九年级 · 度量几何学
如图, 在 $\triangle A B C$ 中, $\angle A C B=90^{\circ}, D$ 点在边 $B C$ 上, $\frac{B D}{C D}=\frac{2}{5}, E$ 为 $A B$ 边上一点, 当 $E C=E D$ 时, $\frac{A E}{B E}$ 的值为 $($ )

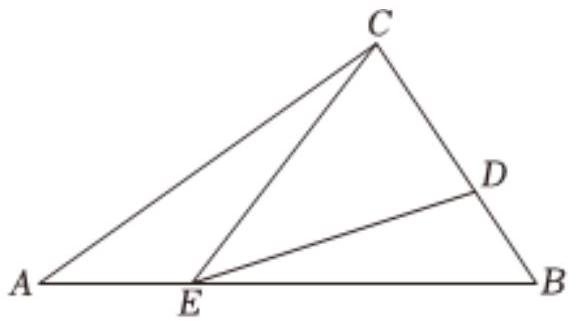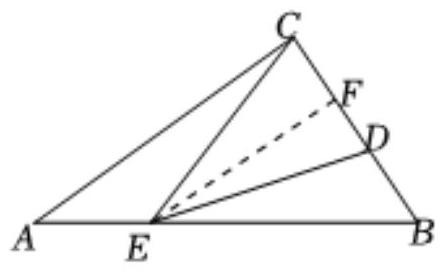
A. $\frac{5}{9}$
B. $\frac{5}{8}$
C. $\frac{4}{7}$
D. $\frac{3}{5}$

答案: A
解析: 解：过点 $E$ 作 $E F \perp B C$ 于 $F$,

$\because E C=E D, E F \perp C D$,

$\therefore C F=D F$,

$\because \frac{B D}{C D}=\frac{2}{5}$,

$\therefore \frac{C F}{F B}=\frac{5}{9}$,

$\because E F \perp B C, A C \perp B C$,

$\therefore E F / / A C$,

$\therefore \frac{A E}{E B}=\frac{5}{9}$,

故选: $A$.

过点 $E$ 作 $E F \perp B C$ 于 $F$, 根据比例的性质得 $\frac{C F}{F B}=\frac{5}{9}$, 再由 $E F / / A C$ 即可得出答案.

此题考查比例的性质和平行线的判定与性质, 根据题意正确作出辅助线是解答的关键.